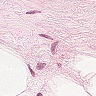
Metastatic tissue present: no